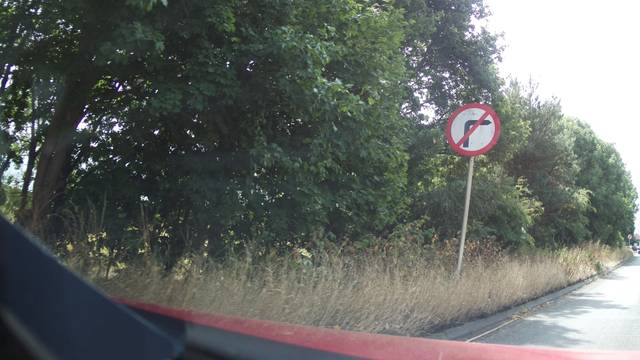
Region: United Kingdom
Coordinates: 52.935, -1.465